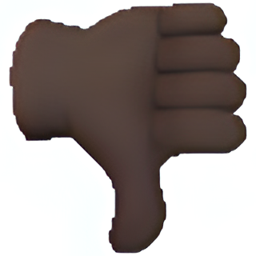
Name: thumbs down sign
Emoji: 👎🏿
Group: People & Body
Sub-group: hand-fingers-closed